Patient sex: M
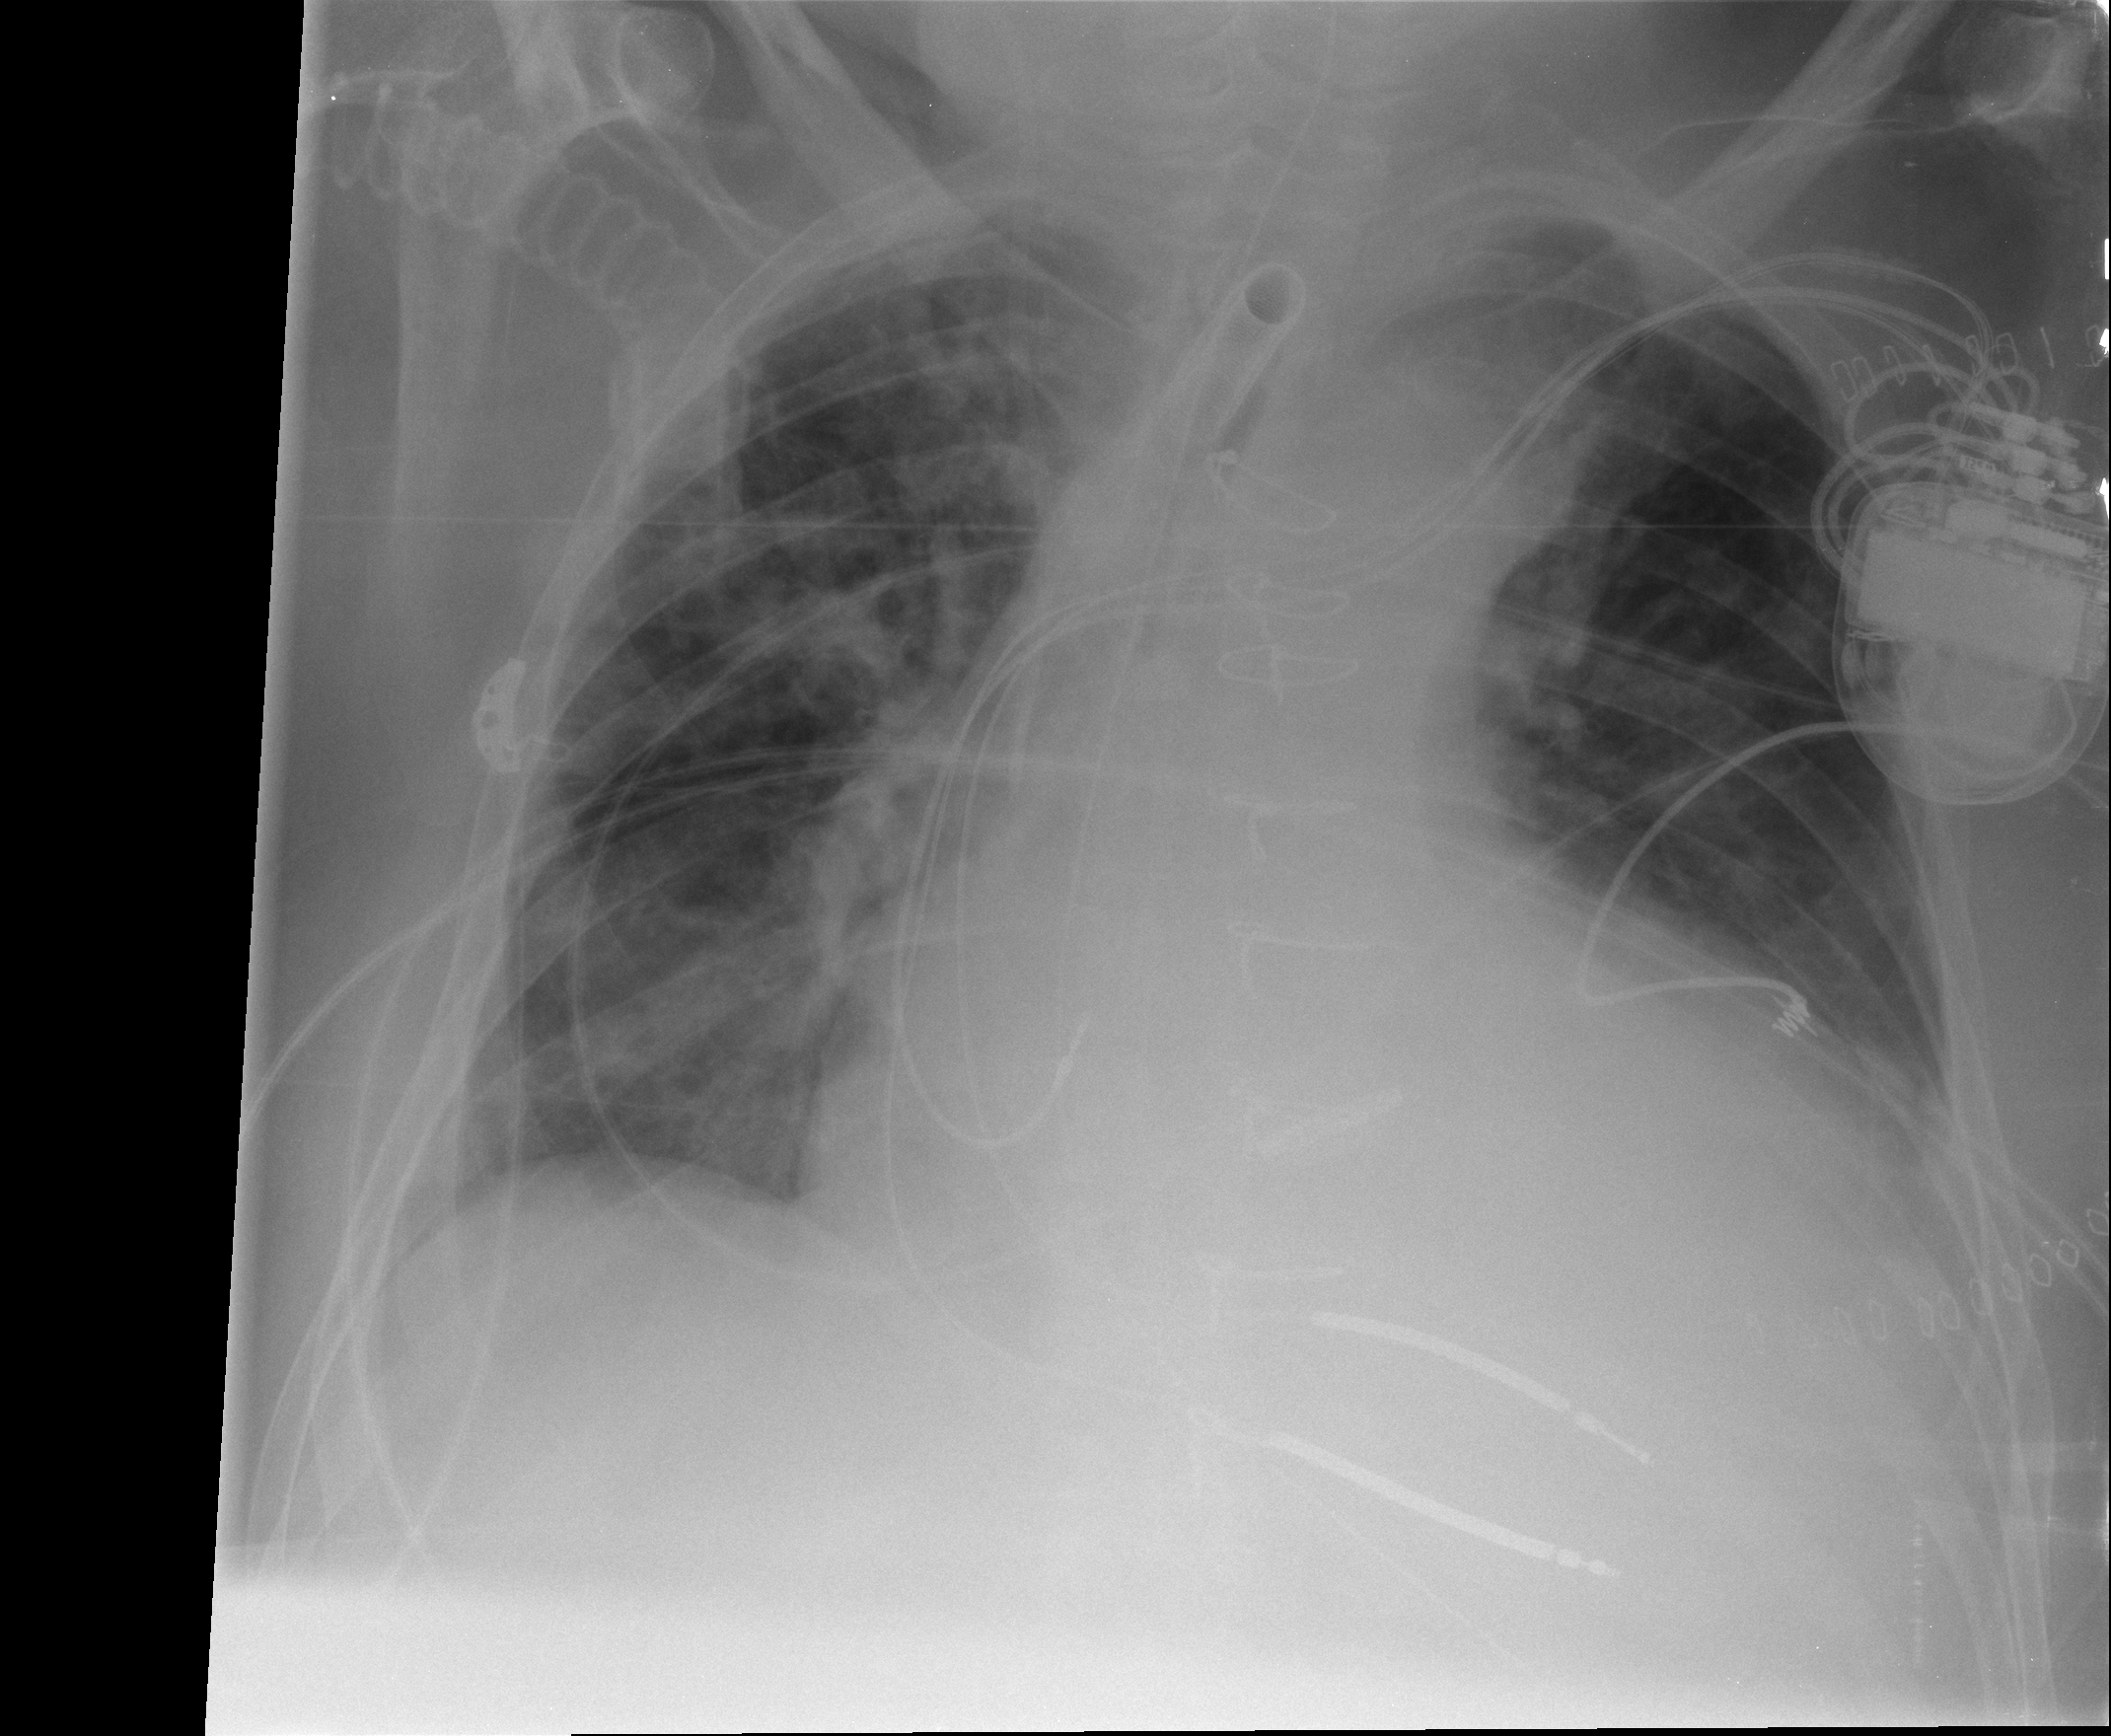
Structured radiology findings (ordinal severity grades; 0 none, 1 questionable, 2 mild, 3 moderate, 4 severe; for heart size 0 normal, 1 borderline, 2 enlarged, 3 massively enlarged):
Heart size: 3
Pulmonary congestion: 2
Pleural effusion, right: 1
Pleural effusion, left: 2
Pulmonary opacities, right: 2
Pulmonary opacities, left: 0
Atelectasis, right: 2
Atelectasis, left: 2